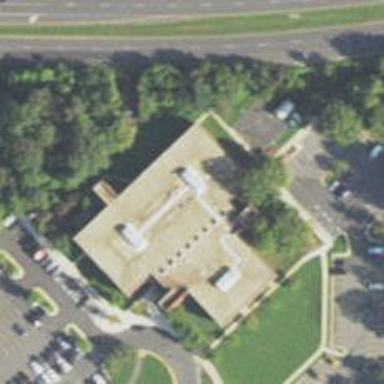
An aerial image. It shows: Public building.